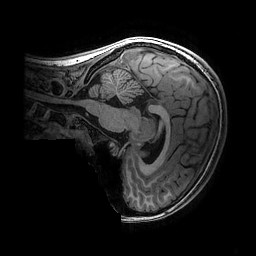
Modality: T1w
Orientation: sagittal
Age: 12
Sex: female
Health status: ill
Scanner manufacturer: ge
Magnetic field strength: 3 T
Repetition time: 0.007664 s
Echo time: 0.00342 s